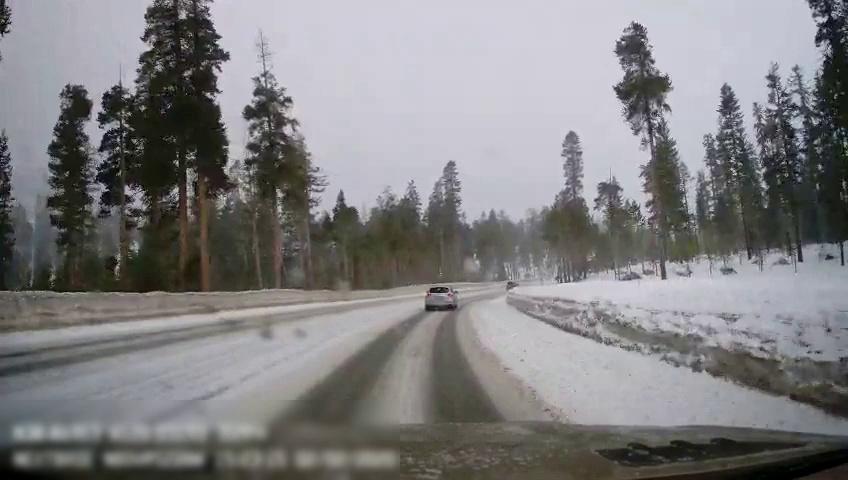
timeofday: Day
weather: Snowy
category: Drivable Space
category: Vehicles | SUV